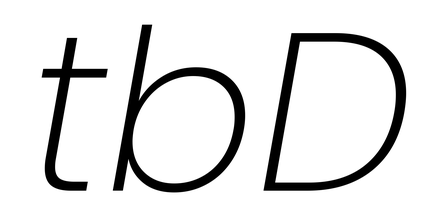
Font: Poppins-ExtraLightItalic